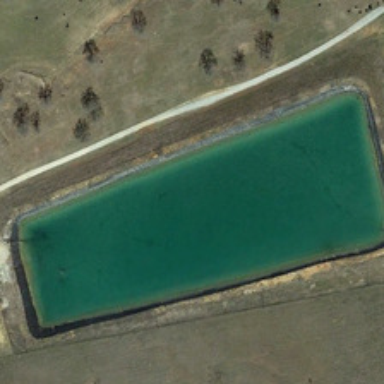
Thr rectangular pond next to a path is in the bareland with sparse trees .